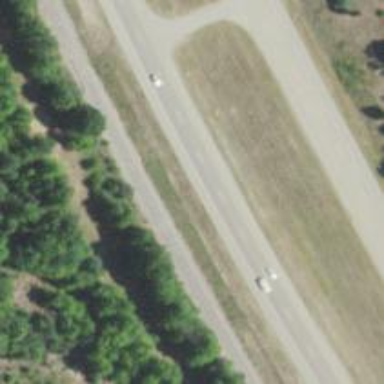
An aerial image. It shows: Trunk highway.